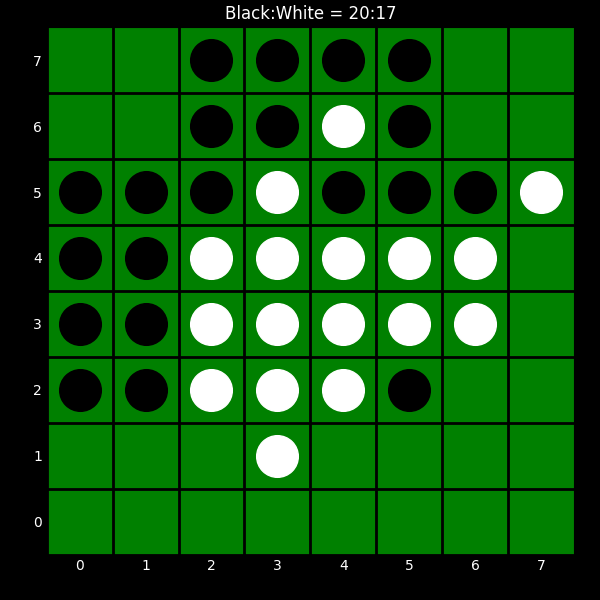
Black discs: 20
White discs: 17